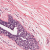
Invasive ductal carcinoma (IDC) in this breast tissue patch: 0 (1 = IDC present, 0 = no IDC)